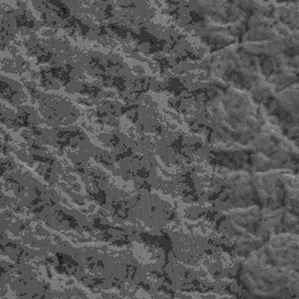
Label: frost